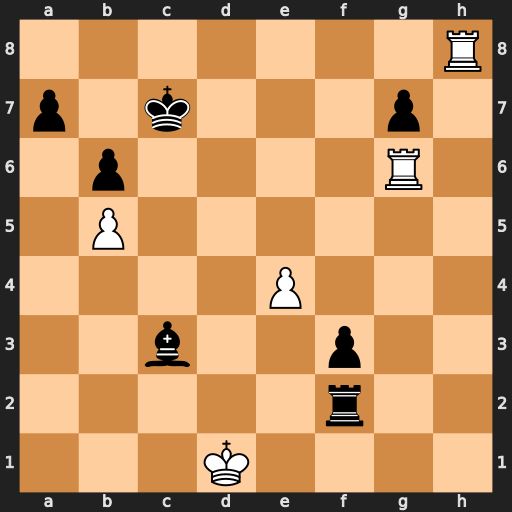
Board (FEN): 7R/p1k3p1/1p4R1/1P6/4P3/2b2p2/5r2/3K4
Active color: w
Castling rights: -
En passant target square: -
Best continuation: Rc6+ Kd7 Rxc3